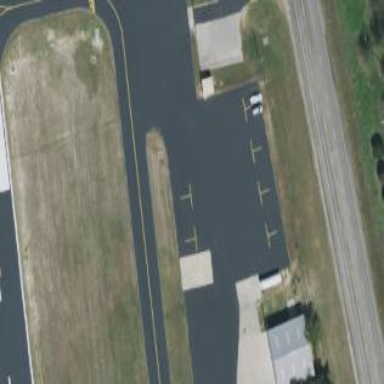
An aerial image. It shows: Apron at the airport.